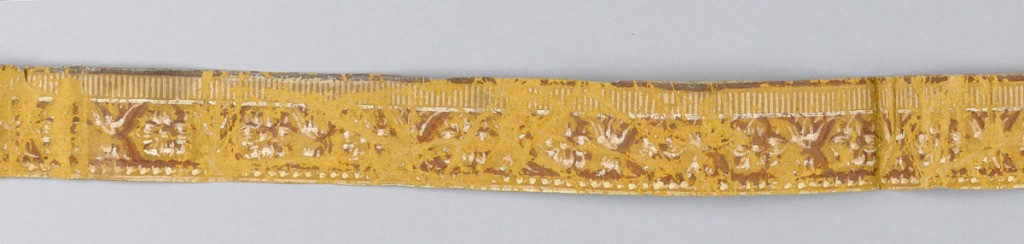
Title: Border
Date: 1796–1830
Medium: Block-printed on handmade paper
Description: A band of rosettes and addorsed anthemion is bordered on the bottom by a beaded molding and on top by a row of dentils.

H# 518